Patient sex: M
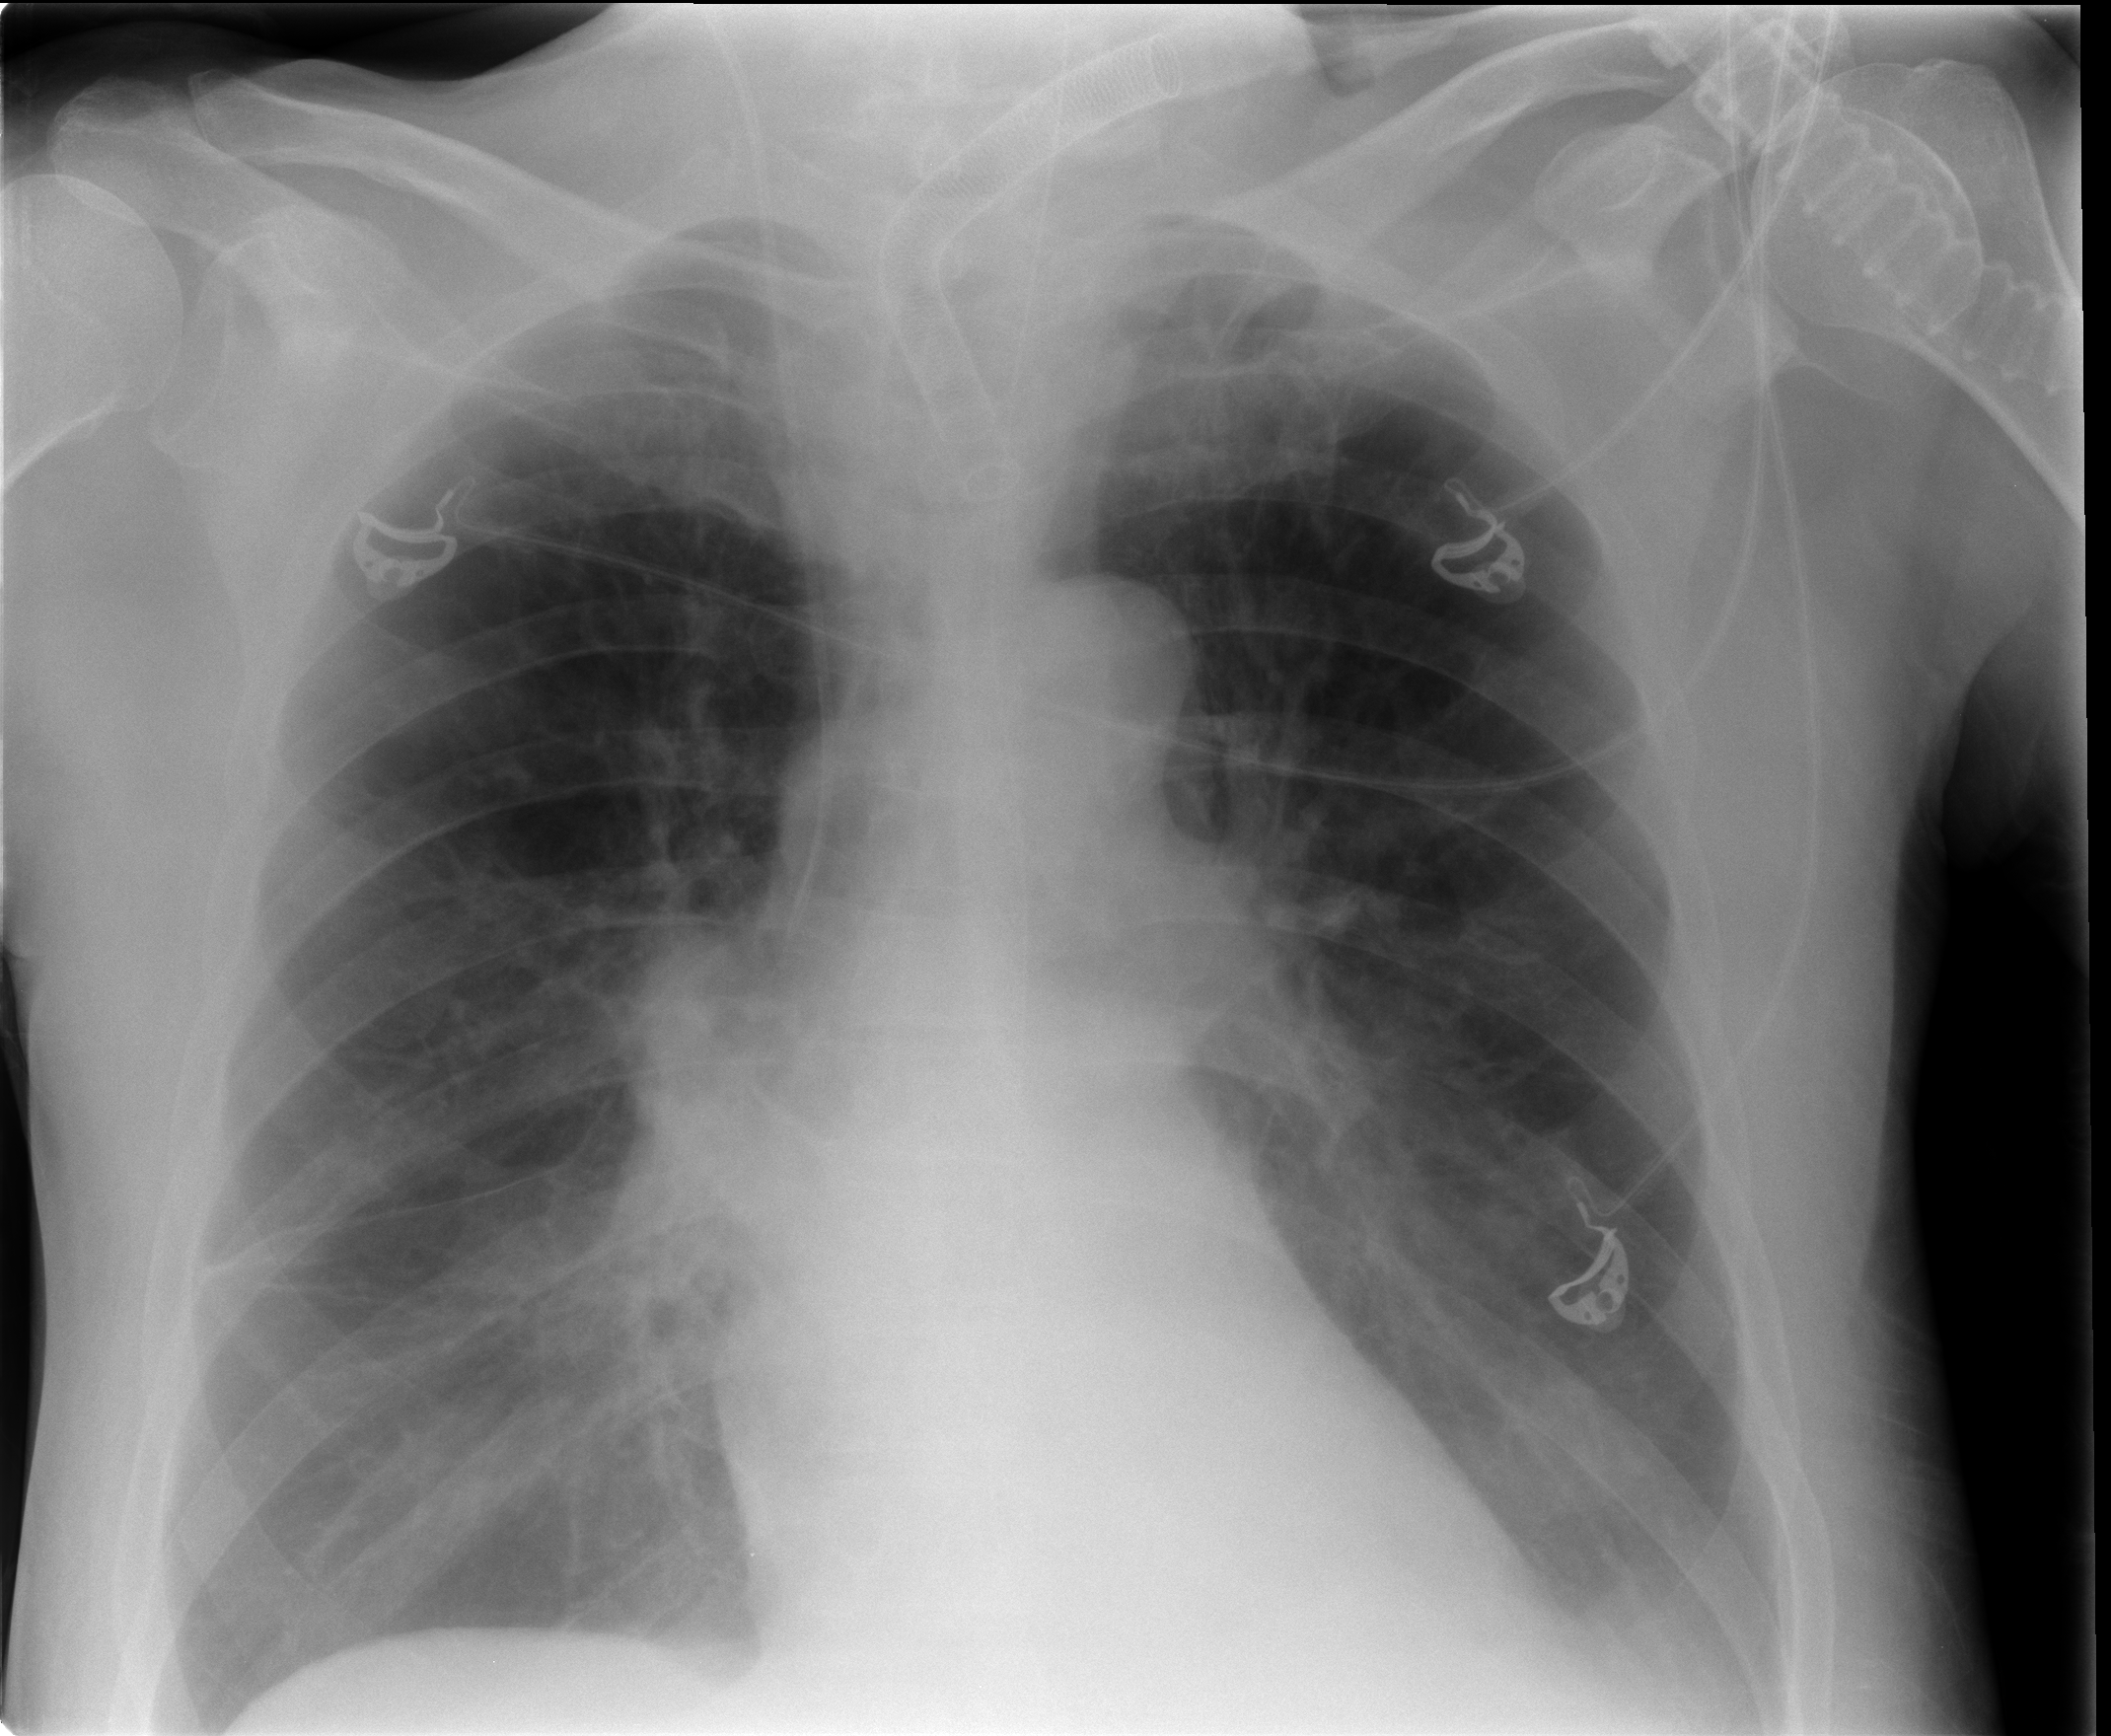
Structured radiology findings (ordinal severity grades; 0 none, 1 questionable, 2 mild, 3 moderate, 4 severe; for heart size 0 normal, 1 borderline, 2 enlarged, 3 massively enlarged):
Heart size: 0
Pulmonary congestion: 0
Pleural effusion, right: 2
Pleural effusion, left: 2
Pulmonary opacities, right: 0
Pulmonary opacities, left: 0
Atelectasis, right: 0
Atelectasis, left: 0